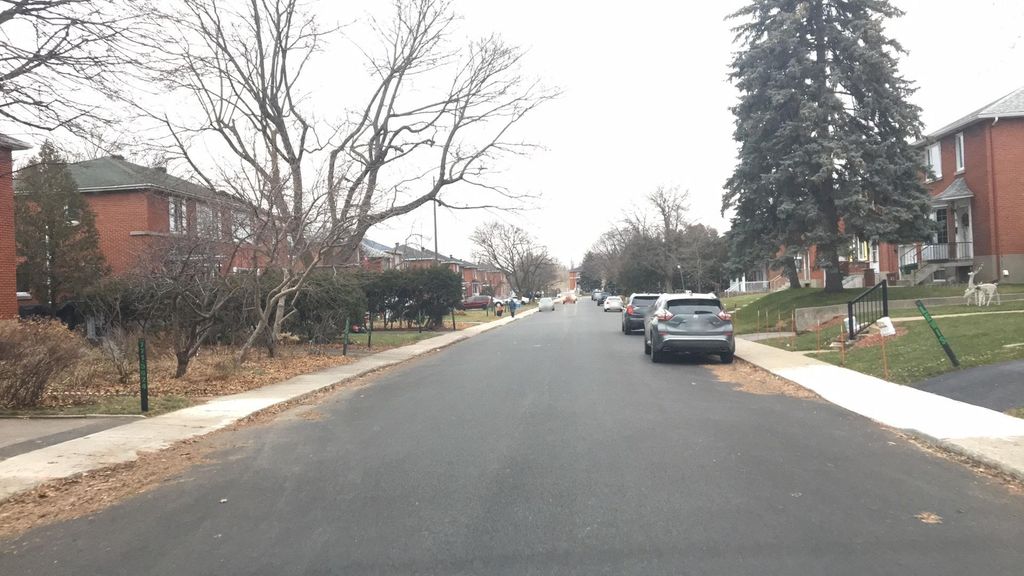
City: montreal